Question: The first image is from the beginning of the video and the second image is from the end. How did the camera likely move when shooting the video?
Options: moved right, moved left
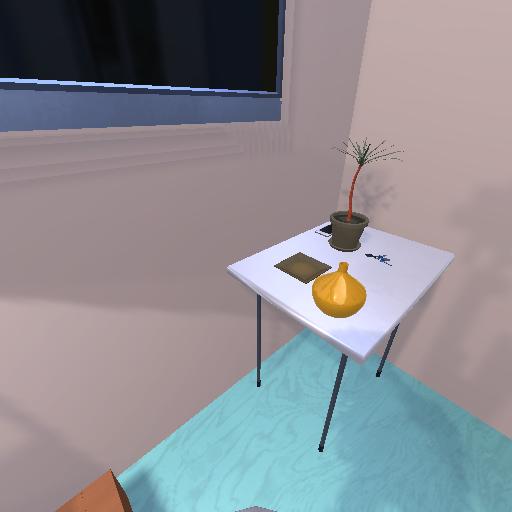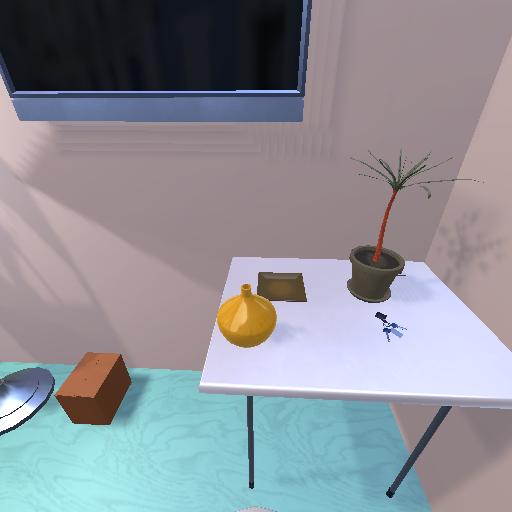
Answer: moved right